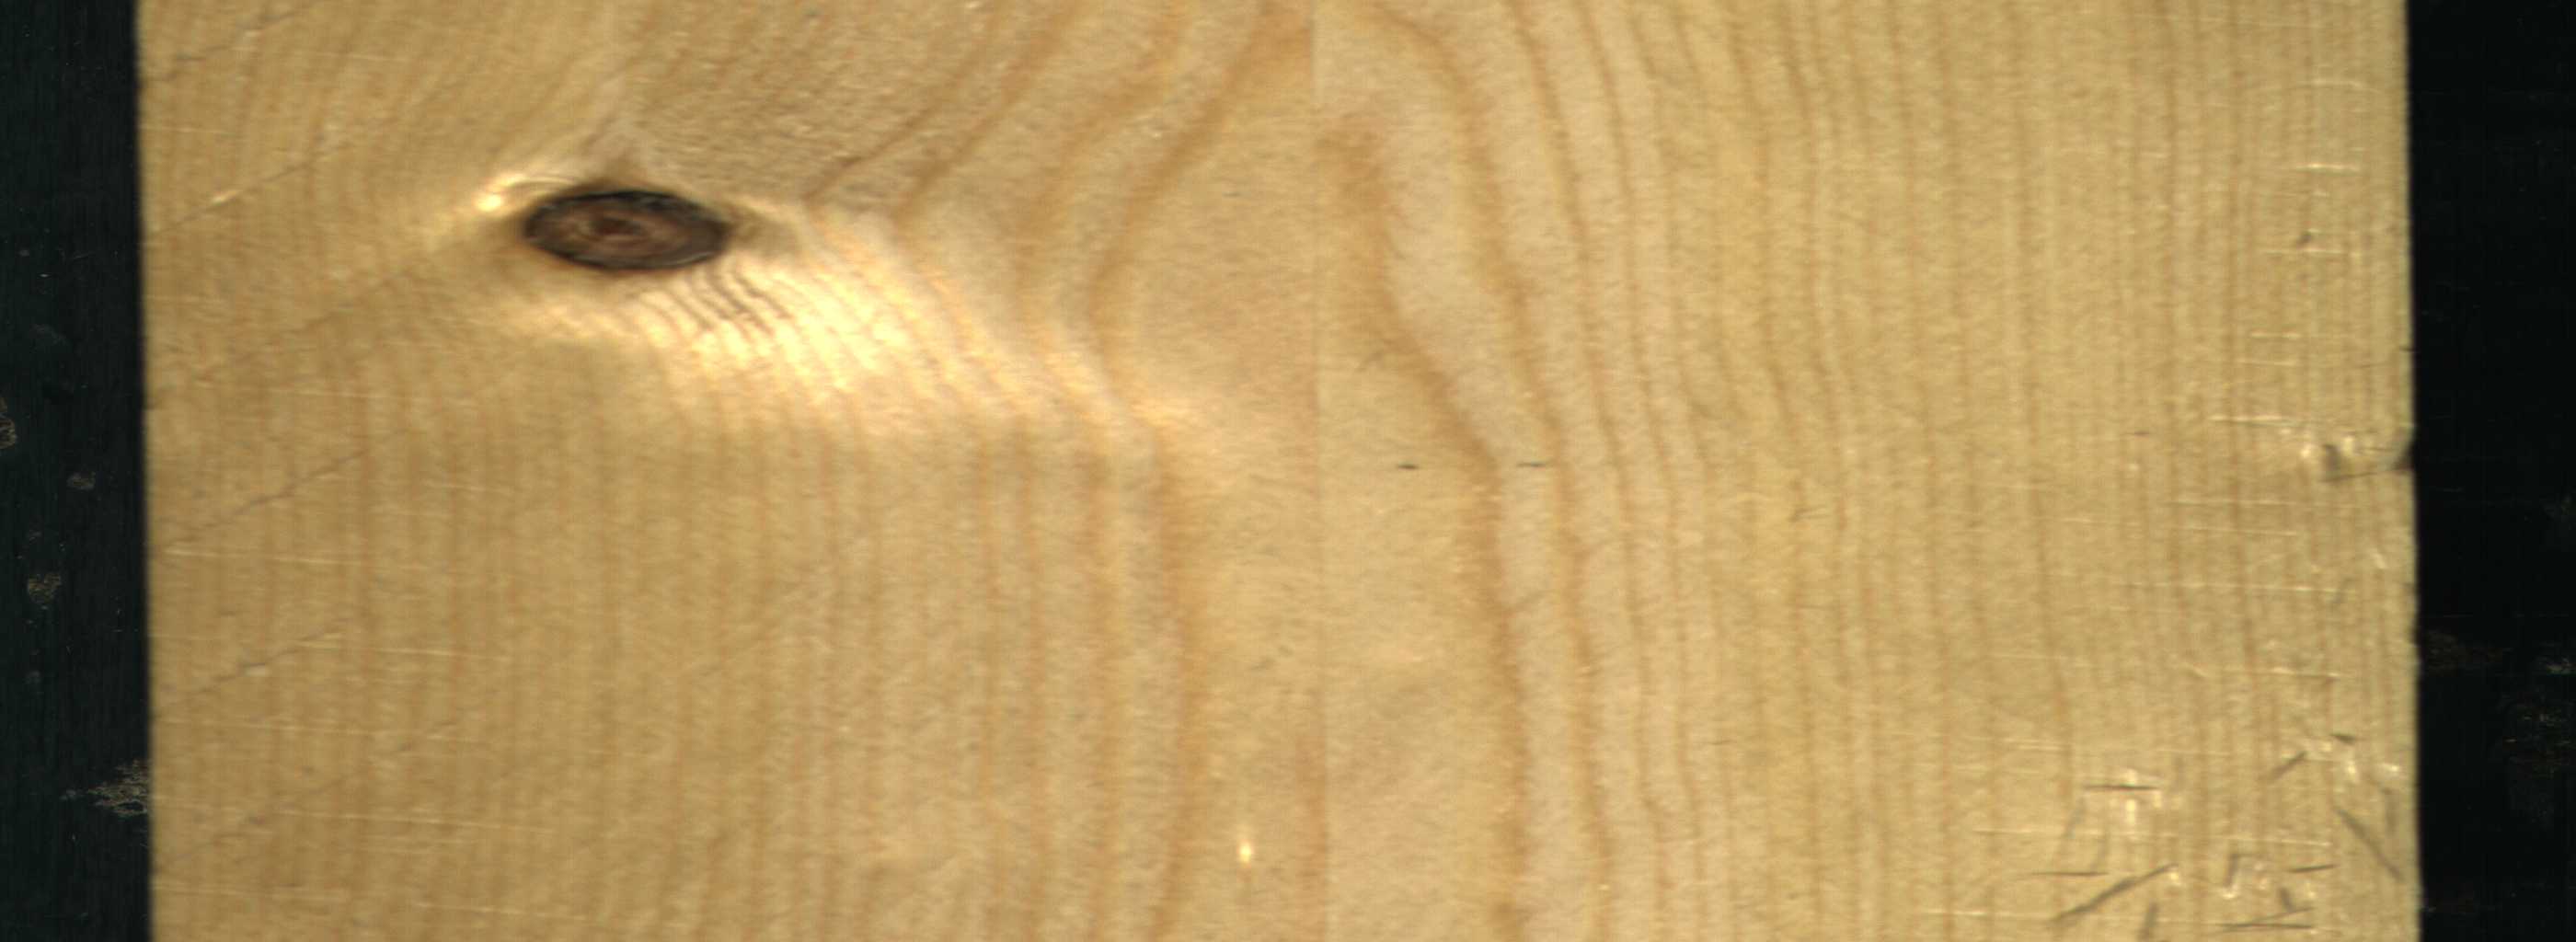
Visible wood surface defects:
Dead_Knot